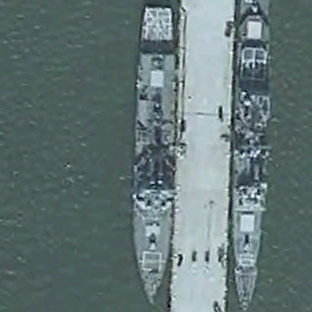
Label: destroyer